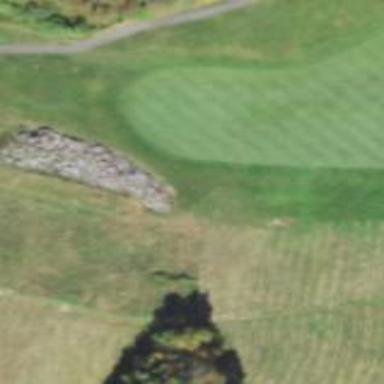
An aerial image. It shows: Rough area in golf course.